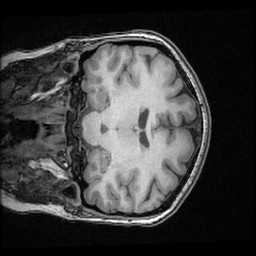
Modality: T1w
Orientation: coronal
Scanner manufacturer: ge
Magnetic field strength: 3 T
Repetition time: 0.008572 s
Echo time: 0.003384 s